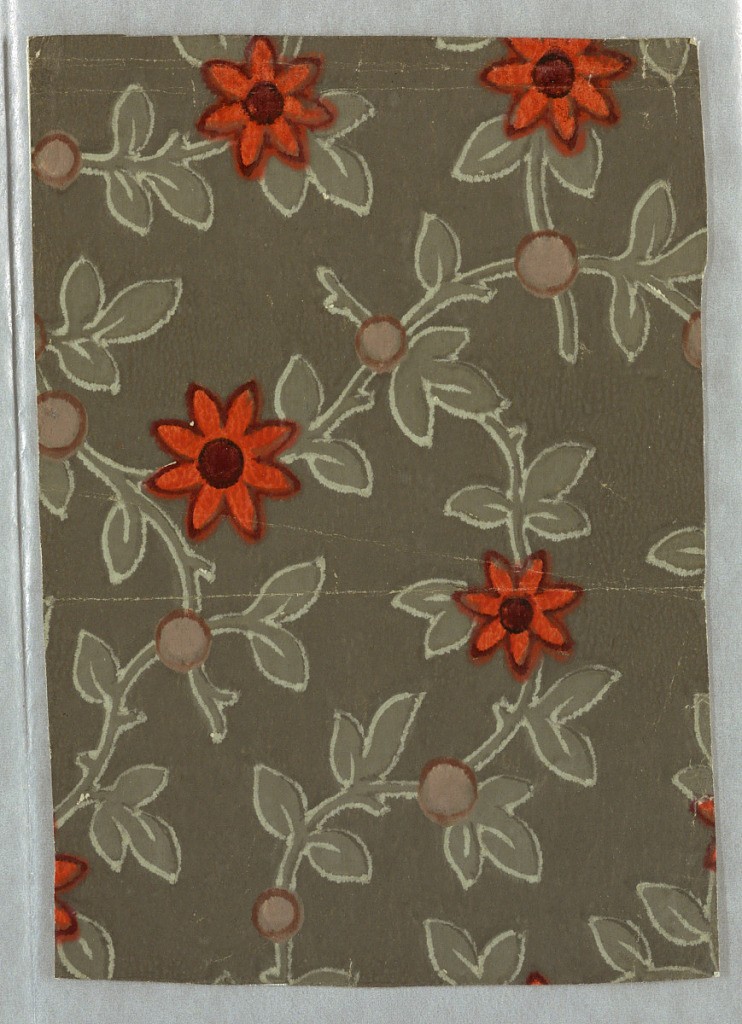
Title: Sidewall - fragment
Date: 1890–1900
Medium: Machine-printed
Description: Small seven petalled flower in bright red, each on a scroll-like stem. Stems cross; at points of intersection there is a brown dot. Leaves and stems are outlined in white while the flower has a dark brown line. Printed in bright red, brown, white and gray-green on gray-brown field.